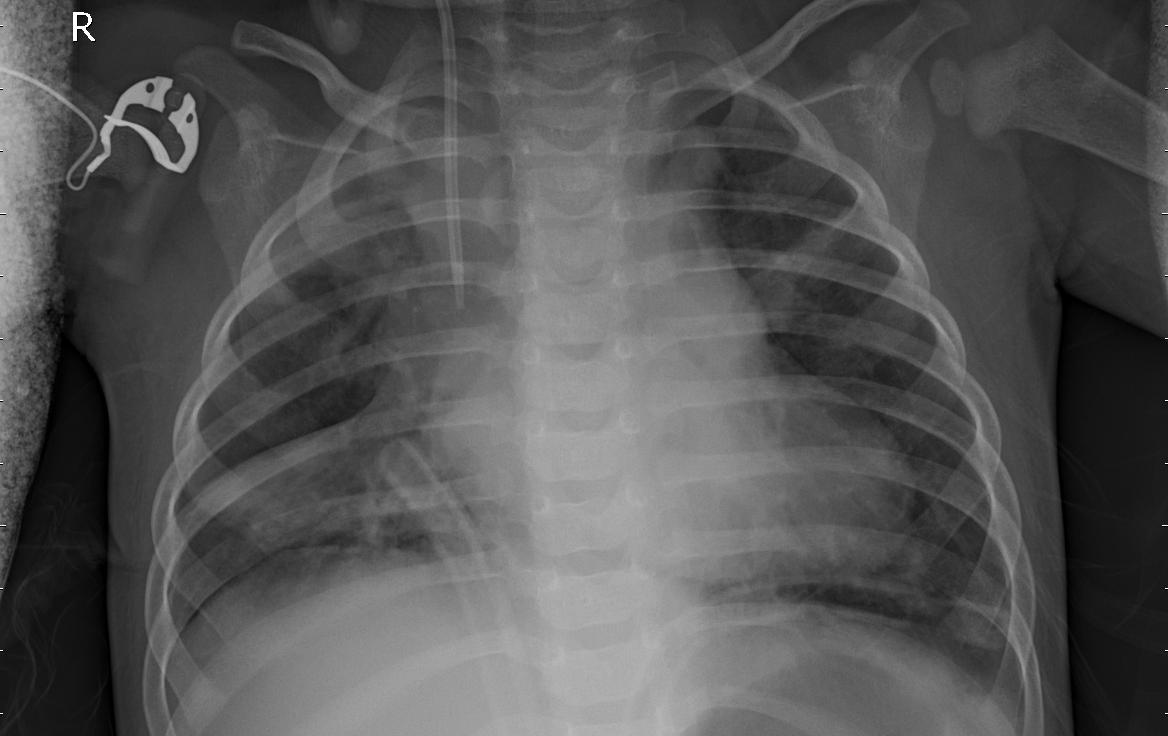
Diagnosis: PNEUMONIA